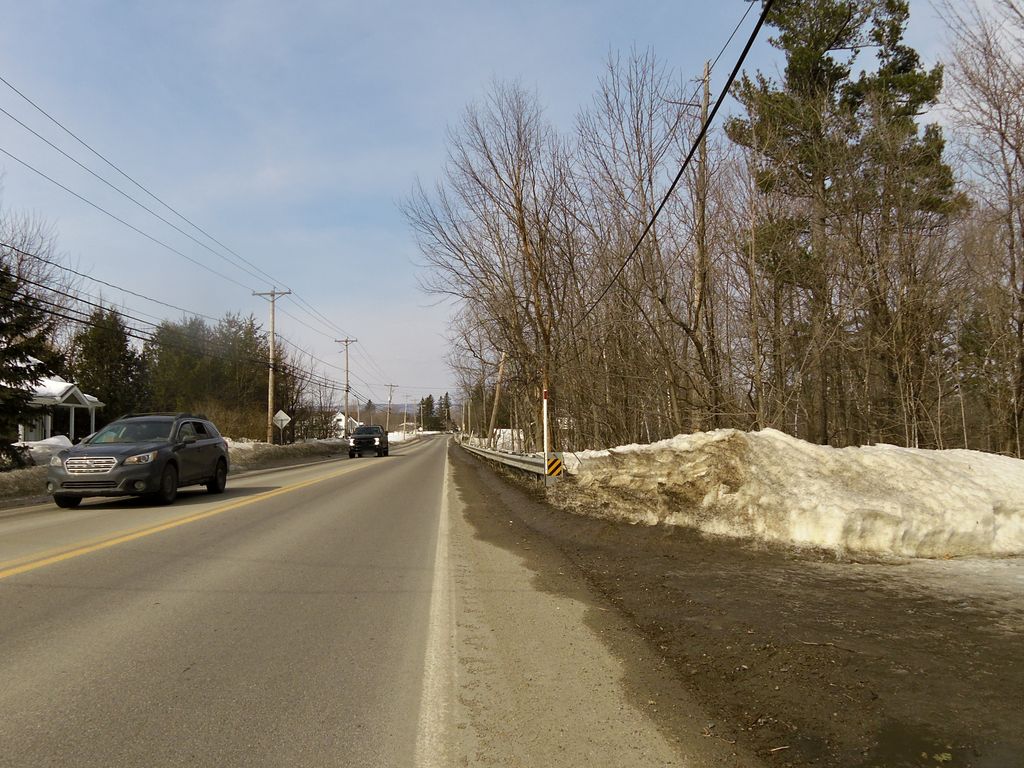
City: ottawa-gatineau